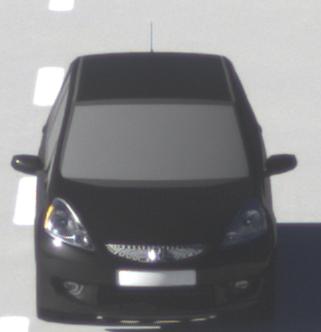
Make: Honda
Model: Jazz 1.2
Detailed model: Jazz (III) (11/08 - 04/11)
Model produced from: 2008/11
Model produced until: 2010/10
Doors: 5
Color: black
Road condition: dry road
Daytime: morning or afternoon
Contrast: high contrast